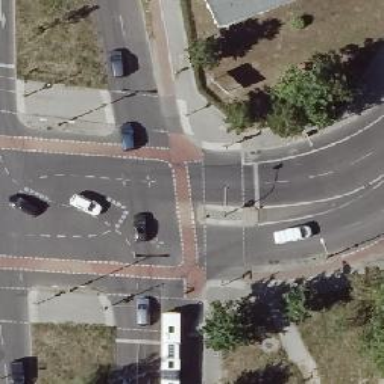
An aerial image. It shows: Asphalt cycleway with traffic signal crossing.